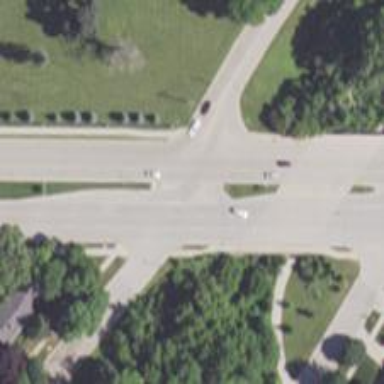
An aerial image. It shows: Footway that serves as traffic island.